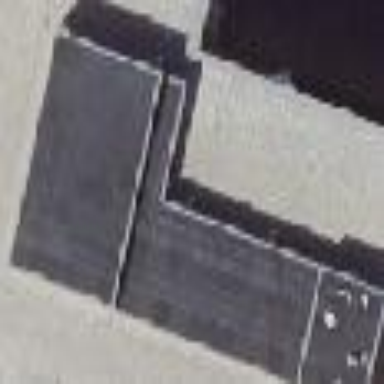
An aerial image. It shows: Building with flat black roof made of tar paper. The overall color of the building is black.